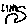
Label: line